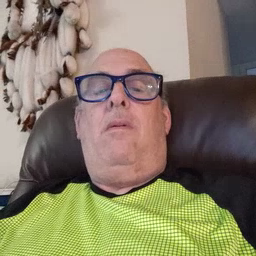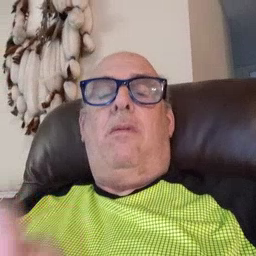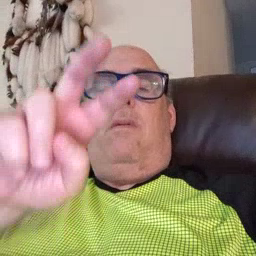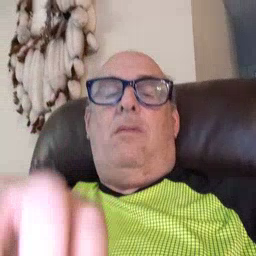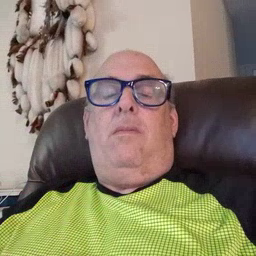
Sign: jump